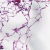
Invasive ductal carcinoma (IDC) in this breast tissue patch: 0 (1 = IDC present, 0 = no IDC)